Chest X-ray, AP view. Patient: 53 years old, sex F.
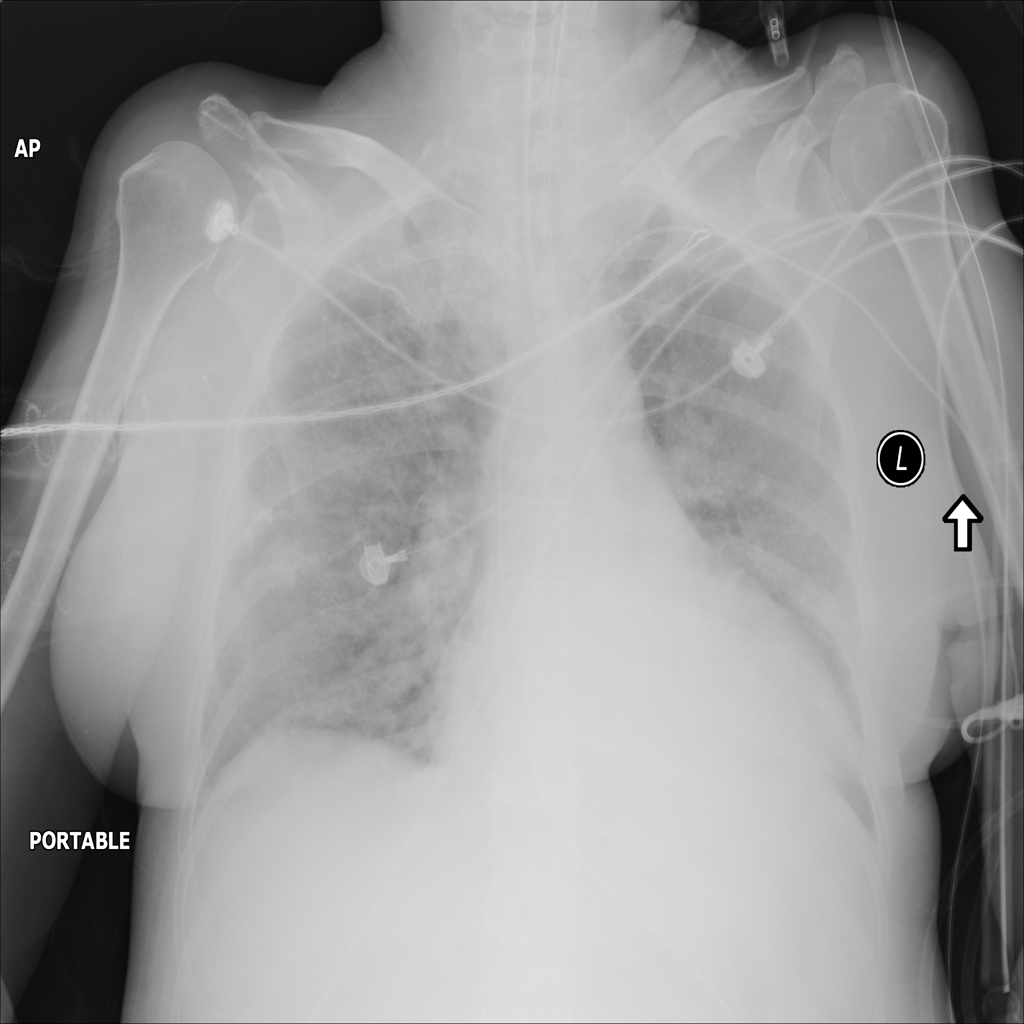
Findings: No Finding